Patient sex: F
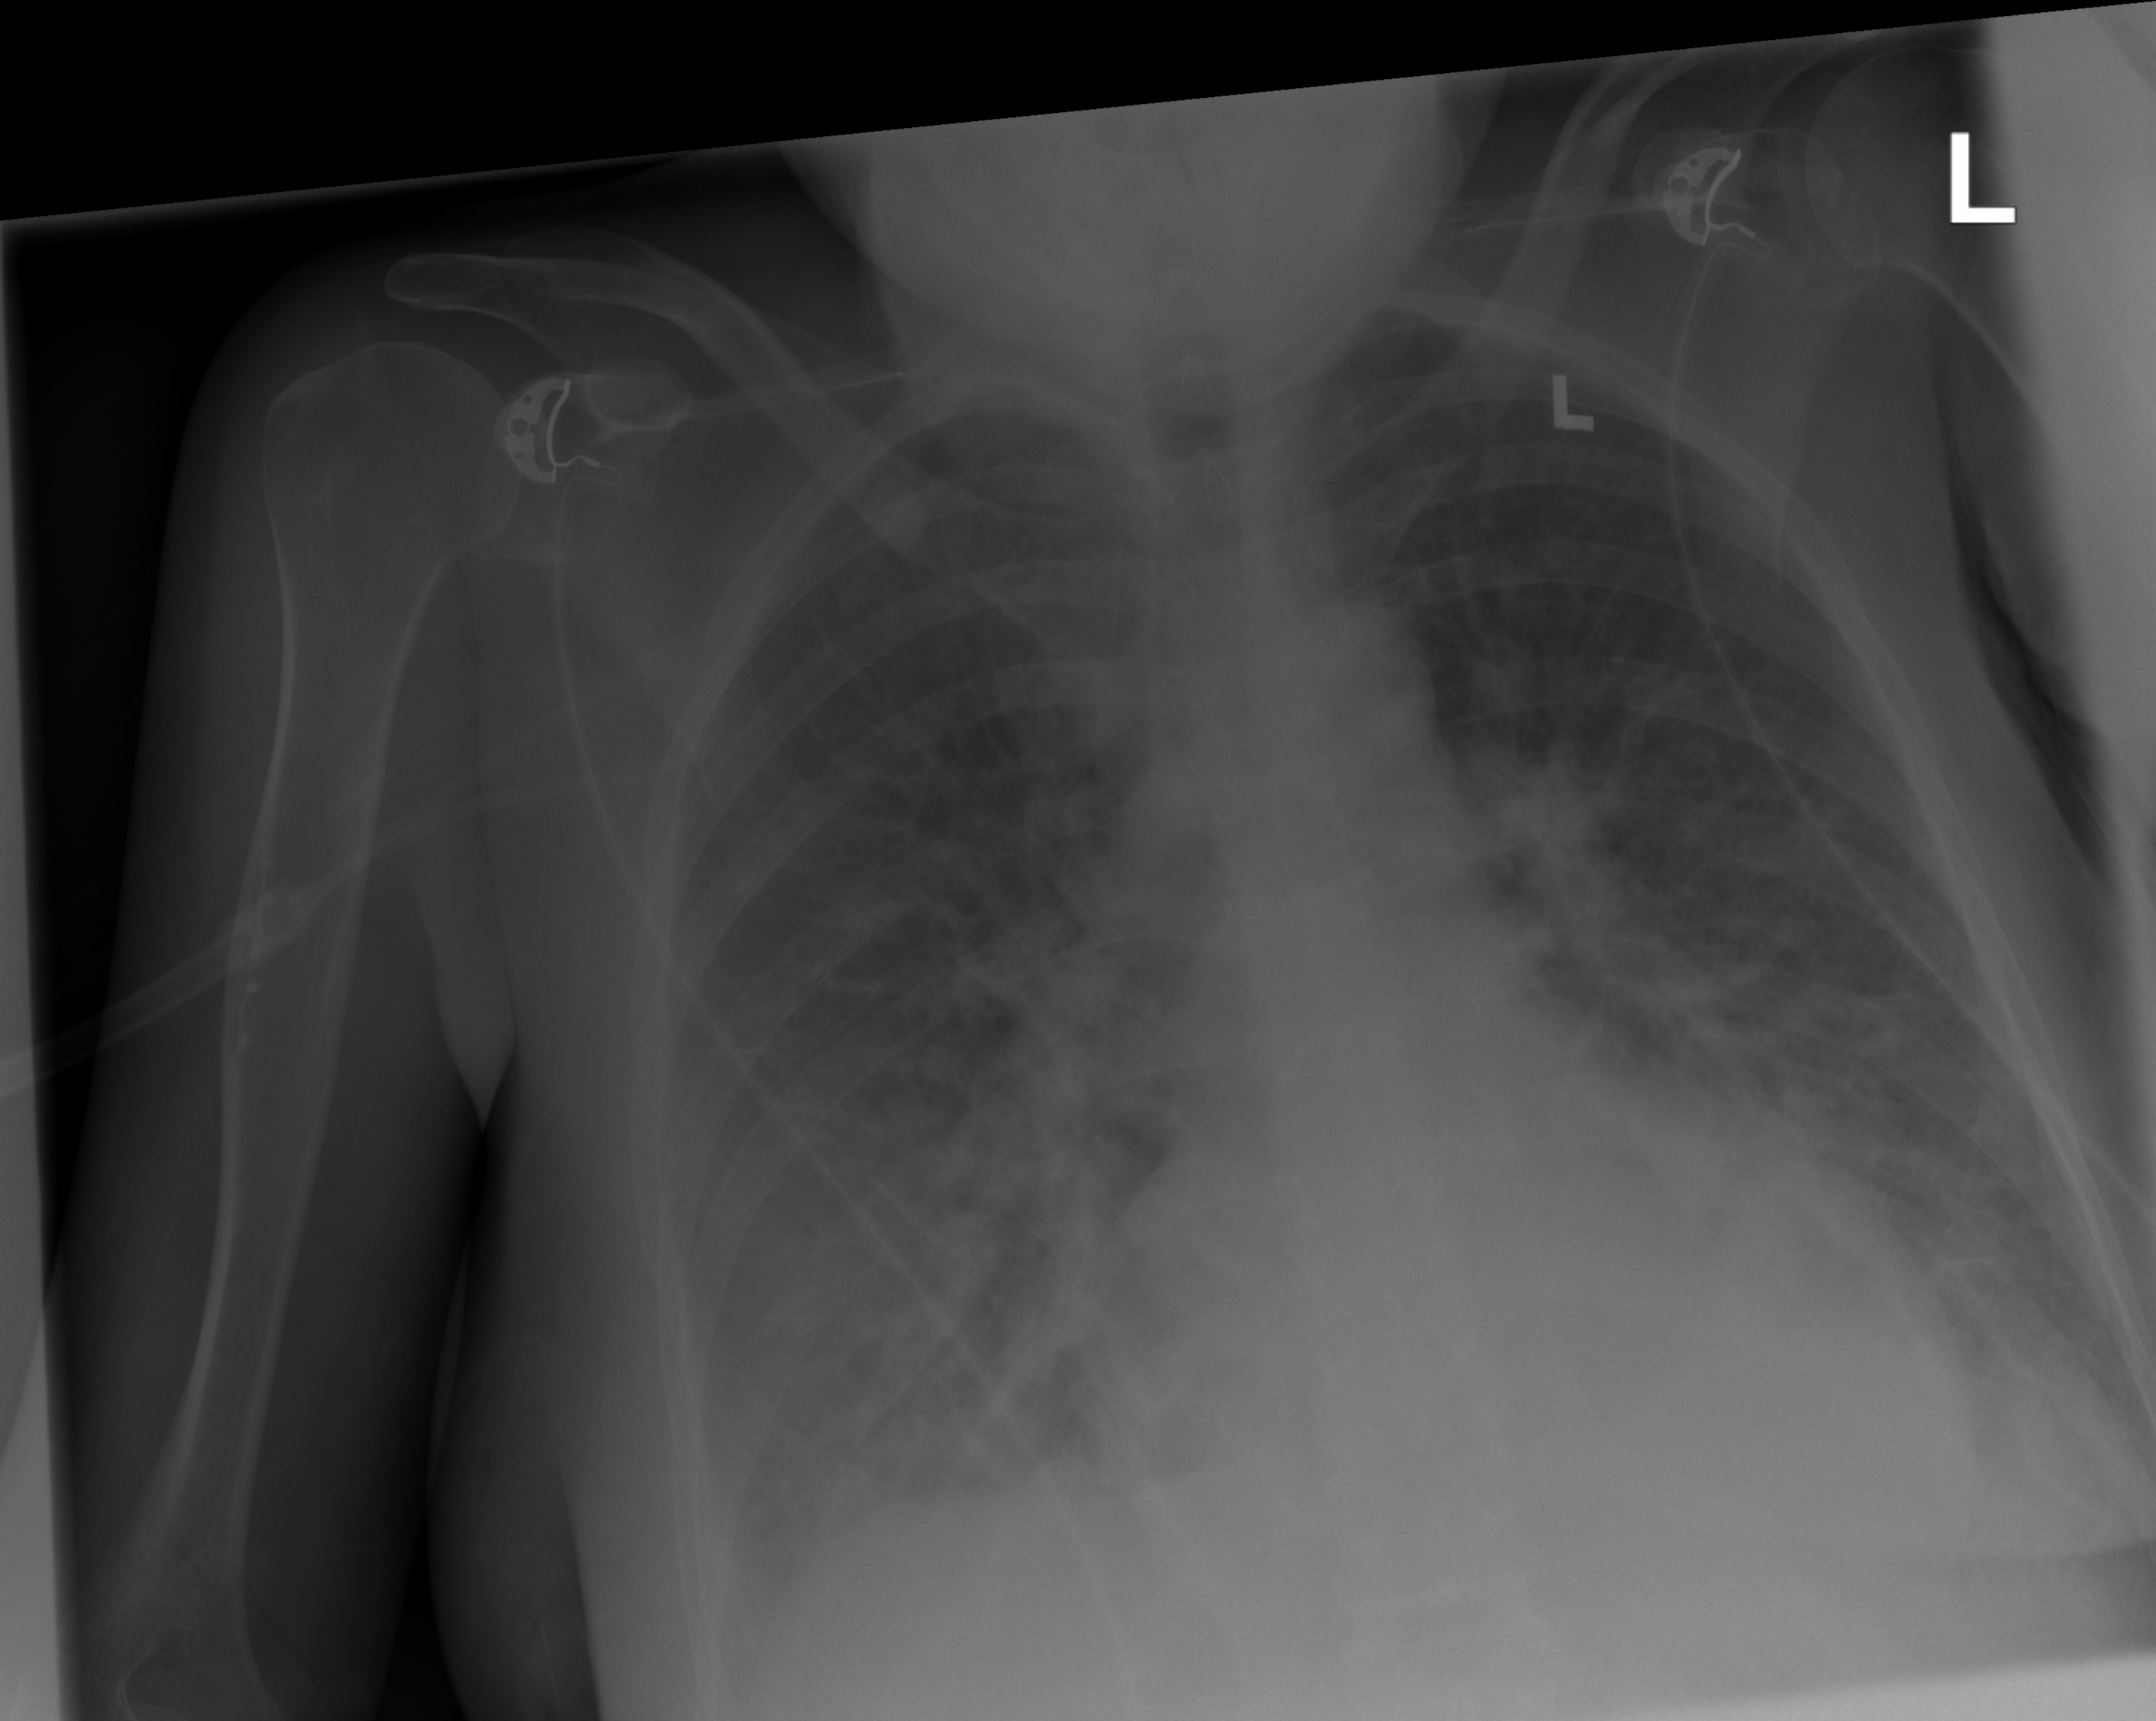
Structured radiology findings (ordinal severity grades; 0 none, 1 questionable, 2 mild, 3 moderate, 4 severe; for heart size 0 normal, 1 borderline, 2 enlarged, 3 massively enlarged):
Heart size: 1
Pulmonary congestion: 2
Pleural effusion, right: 2
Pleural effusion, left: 2
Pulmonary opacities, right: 2
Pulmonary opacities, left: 2
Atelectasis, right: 2
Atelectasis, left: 2